Interaction volume radius: 10 \u00c5
Interaction volume height: 30 \u00c5
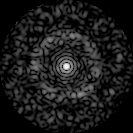
Disorder parameter: 0.8322